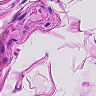
Metastatic tissue present: no